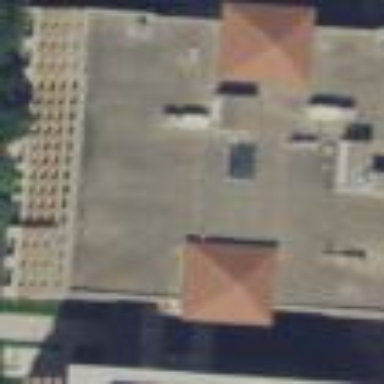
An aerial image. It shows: University building.